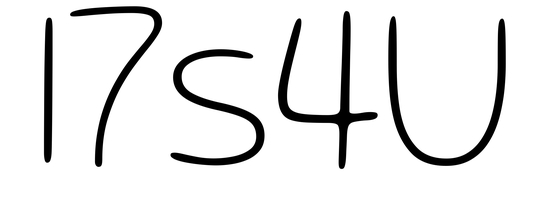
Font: Gluten_Thin